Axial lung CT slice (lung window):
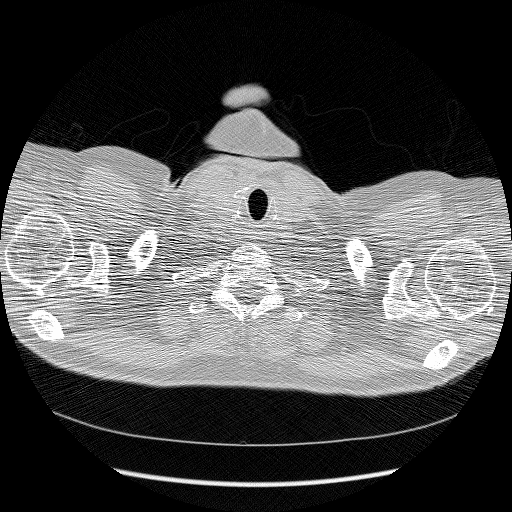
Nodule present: no